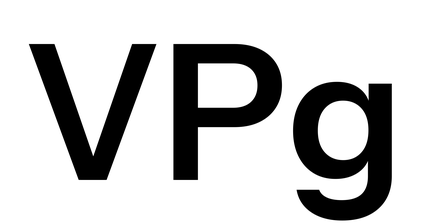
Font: InstrumentSans_SemiBold